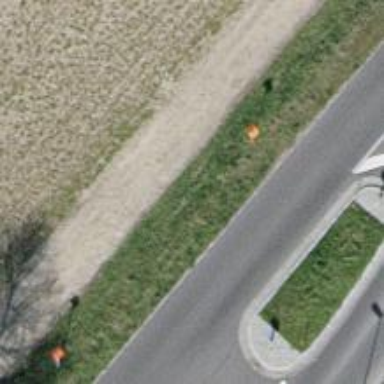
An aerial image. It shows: Pole with roof-covered pipeline marker.